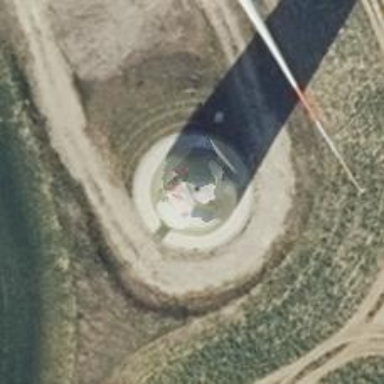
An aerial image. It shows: Wind generator powered by horizontal axis wind turbine.